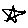
Label: star